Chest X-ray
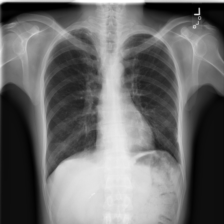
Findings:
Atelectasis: negative
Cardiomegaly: negative
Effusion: negative
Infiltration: negative
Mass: negative
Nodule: negative
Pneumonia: negative
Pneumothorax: negative
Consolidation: negative
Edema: negative
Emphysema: negative
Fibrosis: negative
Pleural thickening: negative
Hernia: negative